Question: I'm currently trying to create a screen similar to this:

Using <URL> to browse visual style parts and states, I found the bottom area to be a FLYOUT_LINKPANEL.
But what about the refresh button? I can't find any buttons that have the same behaviour; no background until hover. The refresh icon is a bitmap in ExplorerFrame.dll.
I also tried giving WinSpy++ a go to poke around the window, but that won't work since it disappears immediately on disactivation.
Advice?
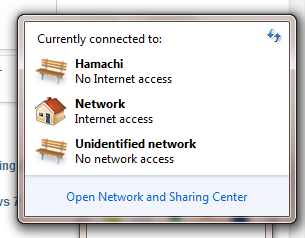
Answer: Here is an example implementation. As for the image, it can be extracted from ExplorerFrame.
The first attempt of this class simply flipped the button's FlatStyle when hovering, but the image shifted position whenever the button was hovered over.
Also, the class does faithfully replicate that button in the flyout; it has a pressed state instead of shifting the image, and it also doesn't draw a dotted outline when it's active. That however goes against how buttons typically function in Windows, so this did not replicate the behaviour.
'''
public class FlyoutImageButton : Button
{
bool _isHovering = false;
public FlyoutImageButton() : base()
{
MouseEnter += (sender, e) => _isHovering = true;
MouseLeave += (sender, e) => _isHovering = false;
}
protected override void OnPaint(PaintEventArgs e)
{
if (_isHovering)
base.OnPaint(e);
else
{
if (this.Image != null)
{
e.Graphics.Clear(BackColor);
if (this.Enabled)
e.Graphics.DrawImageUnscaled(
this.Image,
(this.Width - this.Image.Width) / 2,
(this.Height - this.Image.Height) / 2);
else
ControlPaint.DrawImageDisabled(
e.Graphics,
this.Image,
(this.Width - this.Image.Width) / 2,
(this.Height - this.Image.Height) / 2,
BackColor);
}
if (this.DesignMode)
ControlPaint.DrawBorder(
e.Graphics, ClientRectangle, SystemColors.ControlDarkDark, ButtonBorderStyle.Dashed);
}
}
}
'''